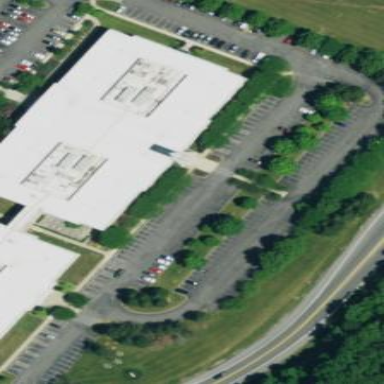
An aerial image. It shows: Commercial building.